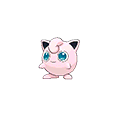
Pok\u00e9mon: jigglypuff